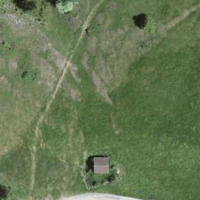
EUNIS habitat code: 24
Species observed at this site:
Eryngium alpinum